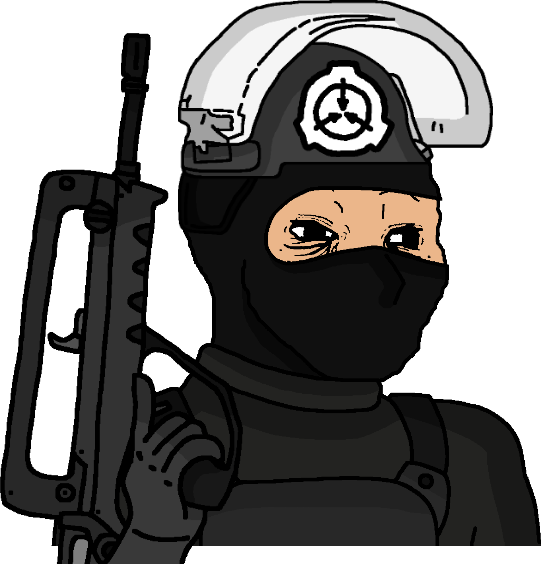
Label: 5_Tired_Wojak